Question: Is there a way to keep HUD above inputAccessoryView?

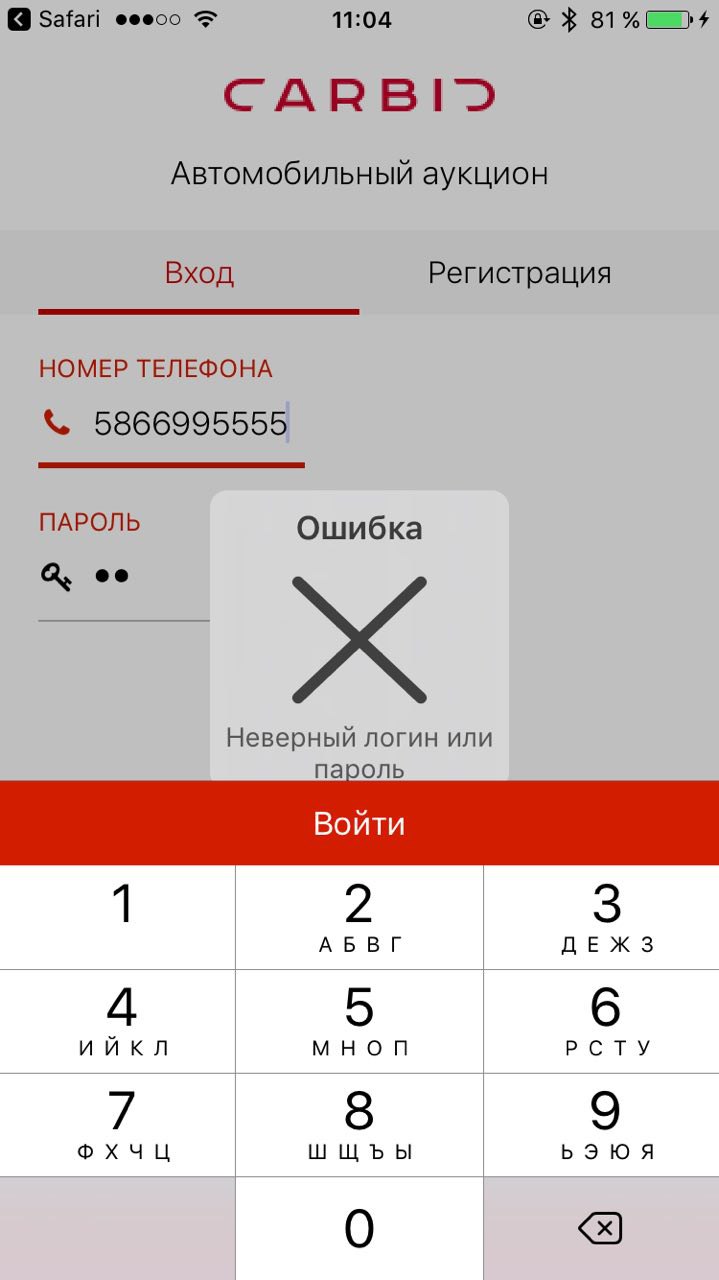
Answer: If you want to show the HUD above the keyboard you have to do this:
'HUD.show(.progress, onView: UIApplication.shared.windows.last)'
<URL>